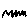
Label: zigzag